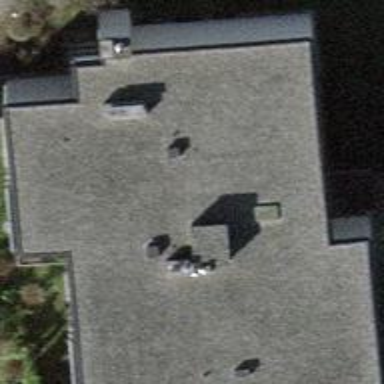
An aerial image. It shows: Flat roofed building.